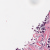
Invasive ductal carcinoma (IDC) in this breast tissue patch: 1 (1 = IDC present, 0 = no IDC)